Field crop: maize
Growth stage: 2
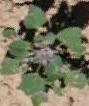
Species: chenopodium